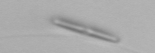
Label: pennate